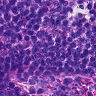
Metastatic tissue present: no